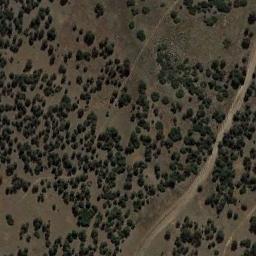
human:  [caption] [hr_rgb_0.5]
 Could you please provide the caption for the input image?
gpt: Chaparral is evenly distributed on the sand .

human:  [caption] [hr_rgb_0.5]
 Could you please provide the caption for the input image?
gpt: There is a path and scattered trees in the jungle .

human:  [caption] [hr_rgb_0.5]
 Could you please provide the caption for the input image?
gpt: The chaparral is on the desert with a road pass by .

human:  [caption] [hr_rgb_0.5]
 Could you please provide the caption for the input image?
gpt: Some disconnected chaparrals grow on the wasteland and a dirt road goes through the wasteland  .

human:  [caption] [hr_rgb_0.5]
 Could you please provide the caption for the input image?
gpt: A dirt road is surrounded by chaparral .